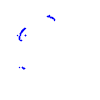
Particle: proton